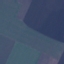
Land use / land cover: AnnualCrop